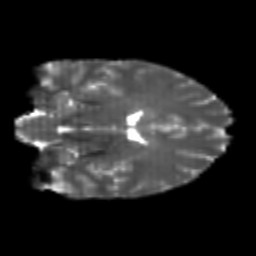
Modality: T2w
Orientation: coronal
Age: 26
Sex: female
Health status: healthy
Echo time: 0.074 s